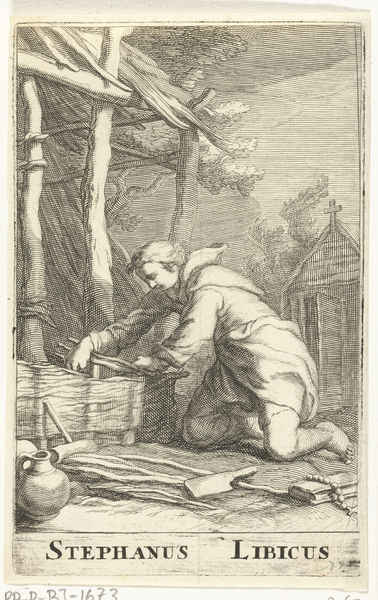
Titel: Heilige Stephanus van Libië
Künstler: Frederick Bloemaert
Standort: Amsterdam
Institution: Rijksmuseum
Schlagwörter: äste, holz, tür, zeichnung, dach, gebäude, haus, zaun, wand, ast, häuser, weide, hütte, kirche, kutte, krug, arbeiten, grafik, graphik, arbeiter, tor, pfosten, flechten, geflecht, buch, kreuz, stich, knien, bleistift, handwerker, kapelle, heiliger, dürer, kupferstich, rosenkranz, beil, bau, tonkrug, kaputze, bauen, bauwerk, kriche, latein, hausbau, stephan, stefan, 1600, stephanus libicus, staphan